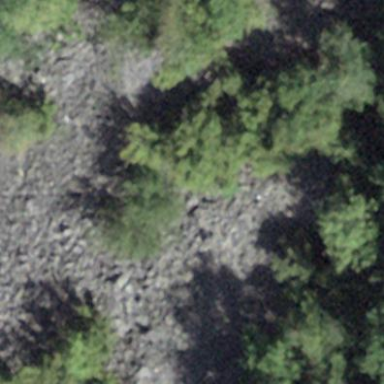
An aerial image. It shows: Natural scree.